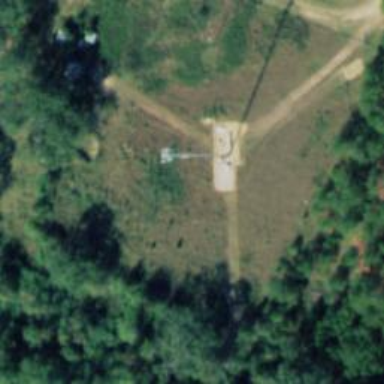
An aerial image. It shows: Man-made mast used for communication purposes.